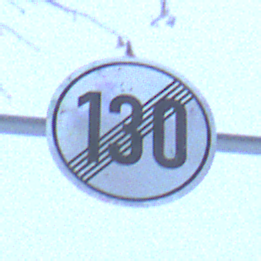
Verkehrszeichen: EndeGeschwindigkeit130
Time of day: Midday
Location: Outdoor (Nature)
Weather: Overcast
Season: Winter
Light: Natural